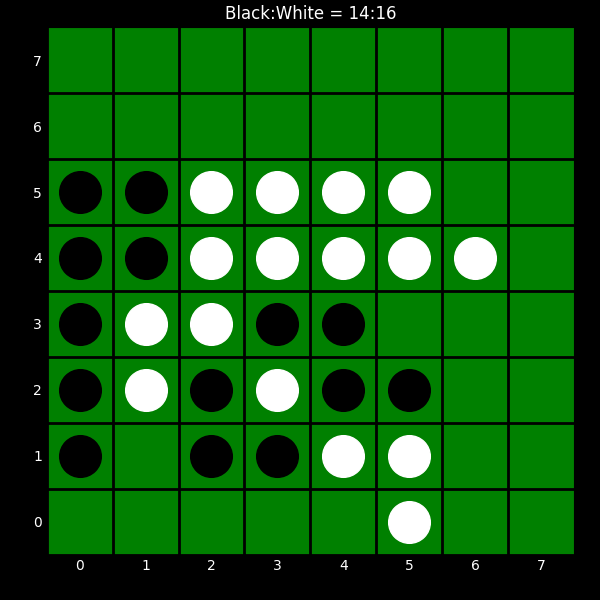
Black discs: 14
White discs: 16